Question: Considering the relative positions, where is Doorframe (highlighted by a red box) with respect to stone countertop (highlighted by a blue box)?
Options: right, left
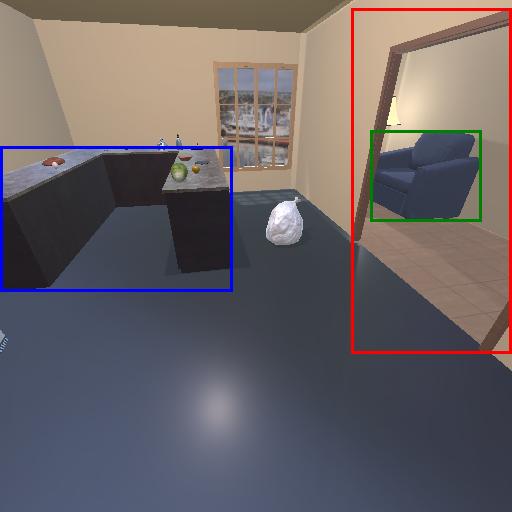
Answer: right